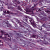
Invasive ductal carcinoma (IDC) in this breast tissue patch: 1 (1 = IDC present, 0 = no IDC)